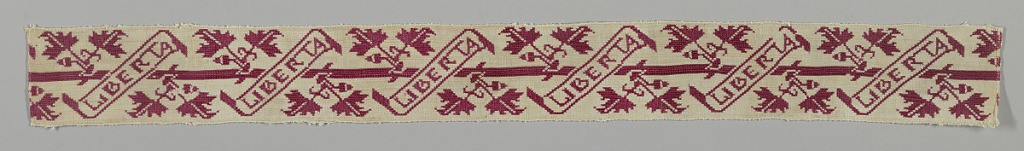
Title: Band
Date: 17th century
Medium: silk embroidery on linen foundation Technique: embroidered
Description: Off-white band embroidered in red with the motto "liberta."